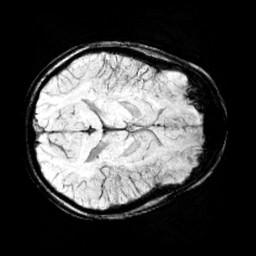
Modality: minIP
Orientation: axial
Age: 9
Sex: female
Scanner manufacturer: siemens
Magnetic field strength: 3 T
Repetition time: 0.027 s
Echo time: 0.02 s